Question: I'm building a social network, and I want to select a list of "feed items" from a table ('feed_items'). A feed item can be a 'status-update', a 'kiss', or a 'photo', as specified in the 'type' column.
If you're friends with someone, you can see any 'status-update' or 'photo' post by them as indicated by the 'user_id' column.
You can only see kisses sent to you, the column representing that being 'specific_user_id'.
I want to use Eloquent because I can use it to fetch relationships with each feed item. So below is my query code:
'''
$items = FeedItems::where(function($query) use($connectionsString)
{
$query->whereRaw("(type = ? and specific_user_id = ?)",
[
"kiss",
Sentry::getUser()->id
])
->orWhere(function($query) use($connectionsString)
{
$query->whereRaw("(user_id in (?) and type != ?)",
[
"$connectionsString",
"kiss"
]);
}
);
})
->whereNotIn("id", $hidden)
->with("user", "status", "photo")
->paginate(90);
'''
When I run the code in Laravel, it only returns kisses. However, if I copy the query from the query log:
'''
{
"query": "select * from 'feed_items' where ((type = ? and specific_user_id = ?) or ((user_id in (?) and type != ?))) and 'id' not in (?) limit 90 offset 0",
"bindings": [
"kiss",
"1",
"354, 226, 391, 628, 411, 748, 678, 367, 739, 141, 129, 717, 586, 441, 657, 532, 444, 649, 648, 630, 132, 273, 477, 675, 69, 504, 621, 729, 606, 742, 124, 357, 168, 394, 115, 436, 748, 547, 628, 99, 202, 321, 243, 370, 130, 73, 535, 199, 471, 547, 736, 480, 715, 556, 697, 501, 118, 195, 220, 480, 24, 471, 348, 7, 625, 261, 220, 30, 357, 592, 435, 667, 439, 589, 198, 91, 565, 121, 210, 16, 465, 93, 628, 246, 709",
"kiss",
0
],
}
'''
and adjust it to run in Sequel Pro:
'''
select * from 'feed_items' where ((type = 'kiss' and specific_user_id = 1) or ((user_id in (354, 226, 391, 628, 411, 748, 678, 367, 739, 141, 129, 717, 586, 441, 657, 532, 444, 649, 648, 630, 132, 273, 477, 675, 69, 504, 621, 729, 606, 742, 124, 357, 168, 394, 115, 436, 748, 547, 628, 99, 202, 321, 243, 370, 130, 73, 535, 199, 471, 547, 736, 480, 715, 556, 697, 501, 118, 195, 220, 480, 24, 471, 348, 7, 625, 261, 220, 30, 357, 592, 435, 667, 439, 589, 198, 91, 565, 121, 210, 16, 465, 93, 628, 246, 709) and type != 'kiss'))) and 'id' not in (0) limit 90 offset 0;
'''
I get kisses, status updates, and photos as I want.

Can someone shed light on why this is happening, and perhaps offer an alternative solution to my problem?
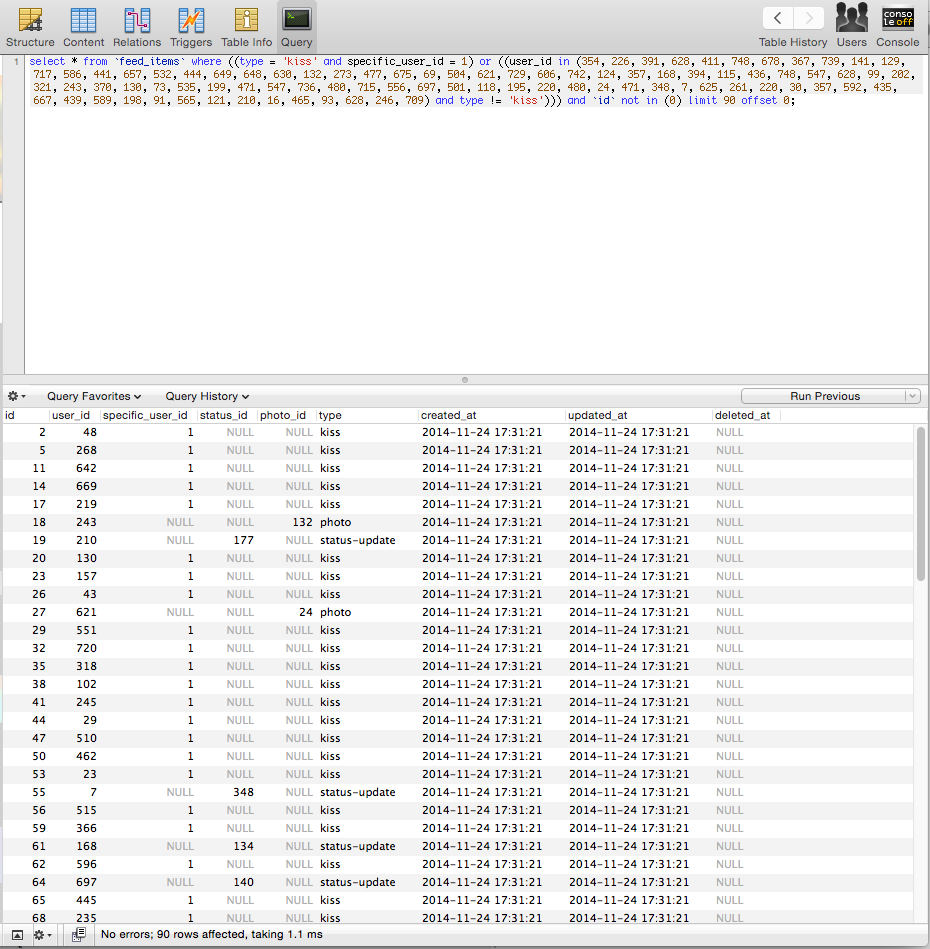
Answer: Query you're running with Laravel and the one you have in SequelPro are different, despite the difference is hardly noticeable at first glance.
This is what you need, definitely don't use those nested 'whereRaw's, because it doesn't make sense, and never pass bound string to 'where in' (see below):
'''
$connectionsArray; // array of user_id s
$userId = Sentry::getUser()->id;
$items = FeedItems::where(function($q) use ($connectionsArray, $userId)
{
$q->where('type', 'kiss')
->where('specific_user_id', $userId)
->orWhereIn('user_id', $connectionsArray)
->where('type', '<>', 'kiss');
})
->whereNotIn("id", $hidden)
->with("user", "status", "photo")
->paginate(90);
'''
And about that difference:
'''
// SQL query:
SELECT ... WHERE ... OR user_id in (354, 226, ...) ...
// Laravel query:
SELECT ... WHERE ... OR user_id in ('354, 226, ...') ...
'''
---
You could do this instead and this one would work as expected:
'''
whereRaw("user_id in ({$connectionsString})")
'''
but I'd rather not.